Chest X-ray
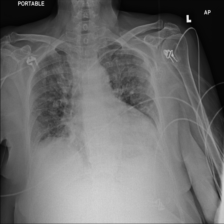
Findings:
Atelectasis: negative
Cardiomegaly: positive
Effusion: negative
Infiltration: negative
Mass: negative
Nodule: positive
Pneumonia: negative
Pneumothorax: negative
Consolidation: negative
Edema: negative
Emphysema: negative
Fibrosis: negative
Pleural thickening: negative
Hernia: negative